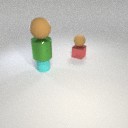
large green metal cylinder in front of small brown rubber sphere